Field crop: maize
Growth stage: 2
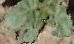
Species: datura